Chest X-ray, PA view. Patient: 34 years old, sex M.
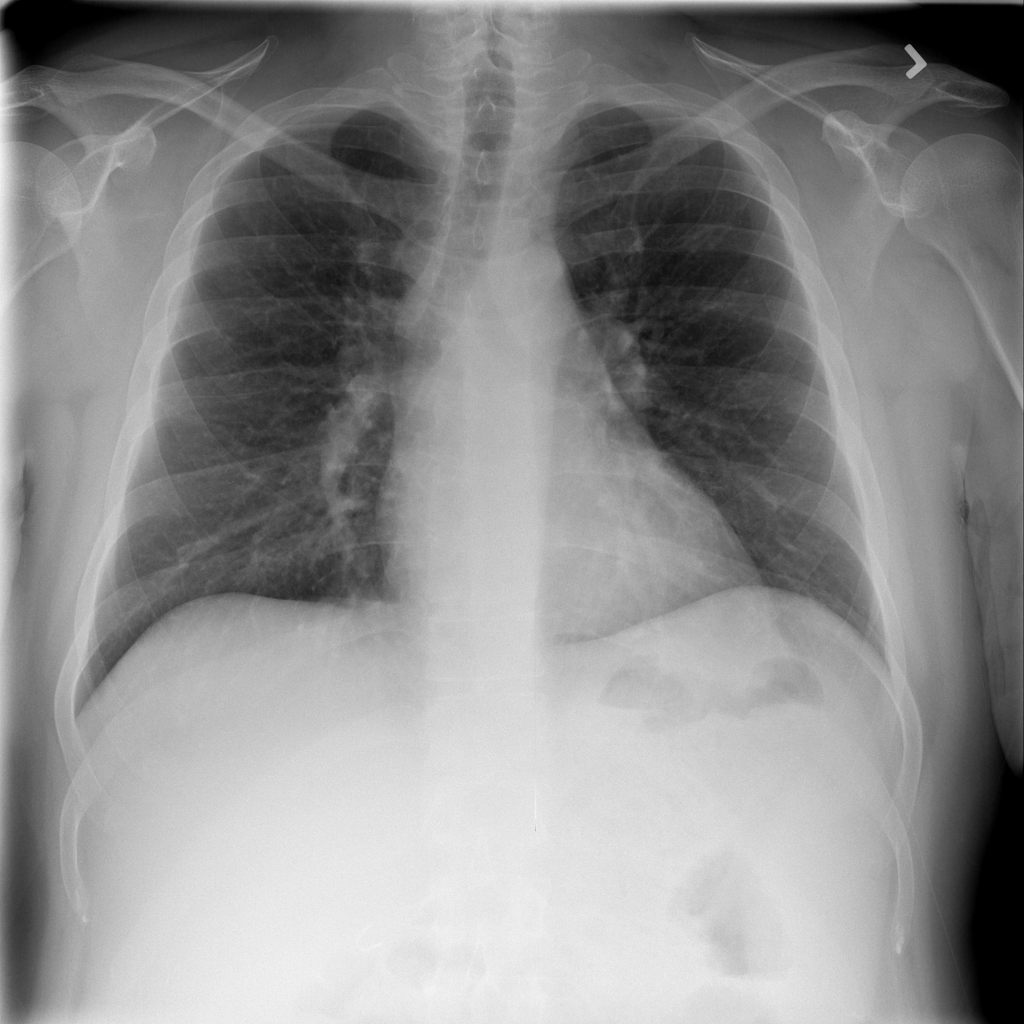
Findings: No Finding